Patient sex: M
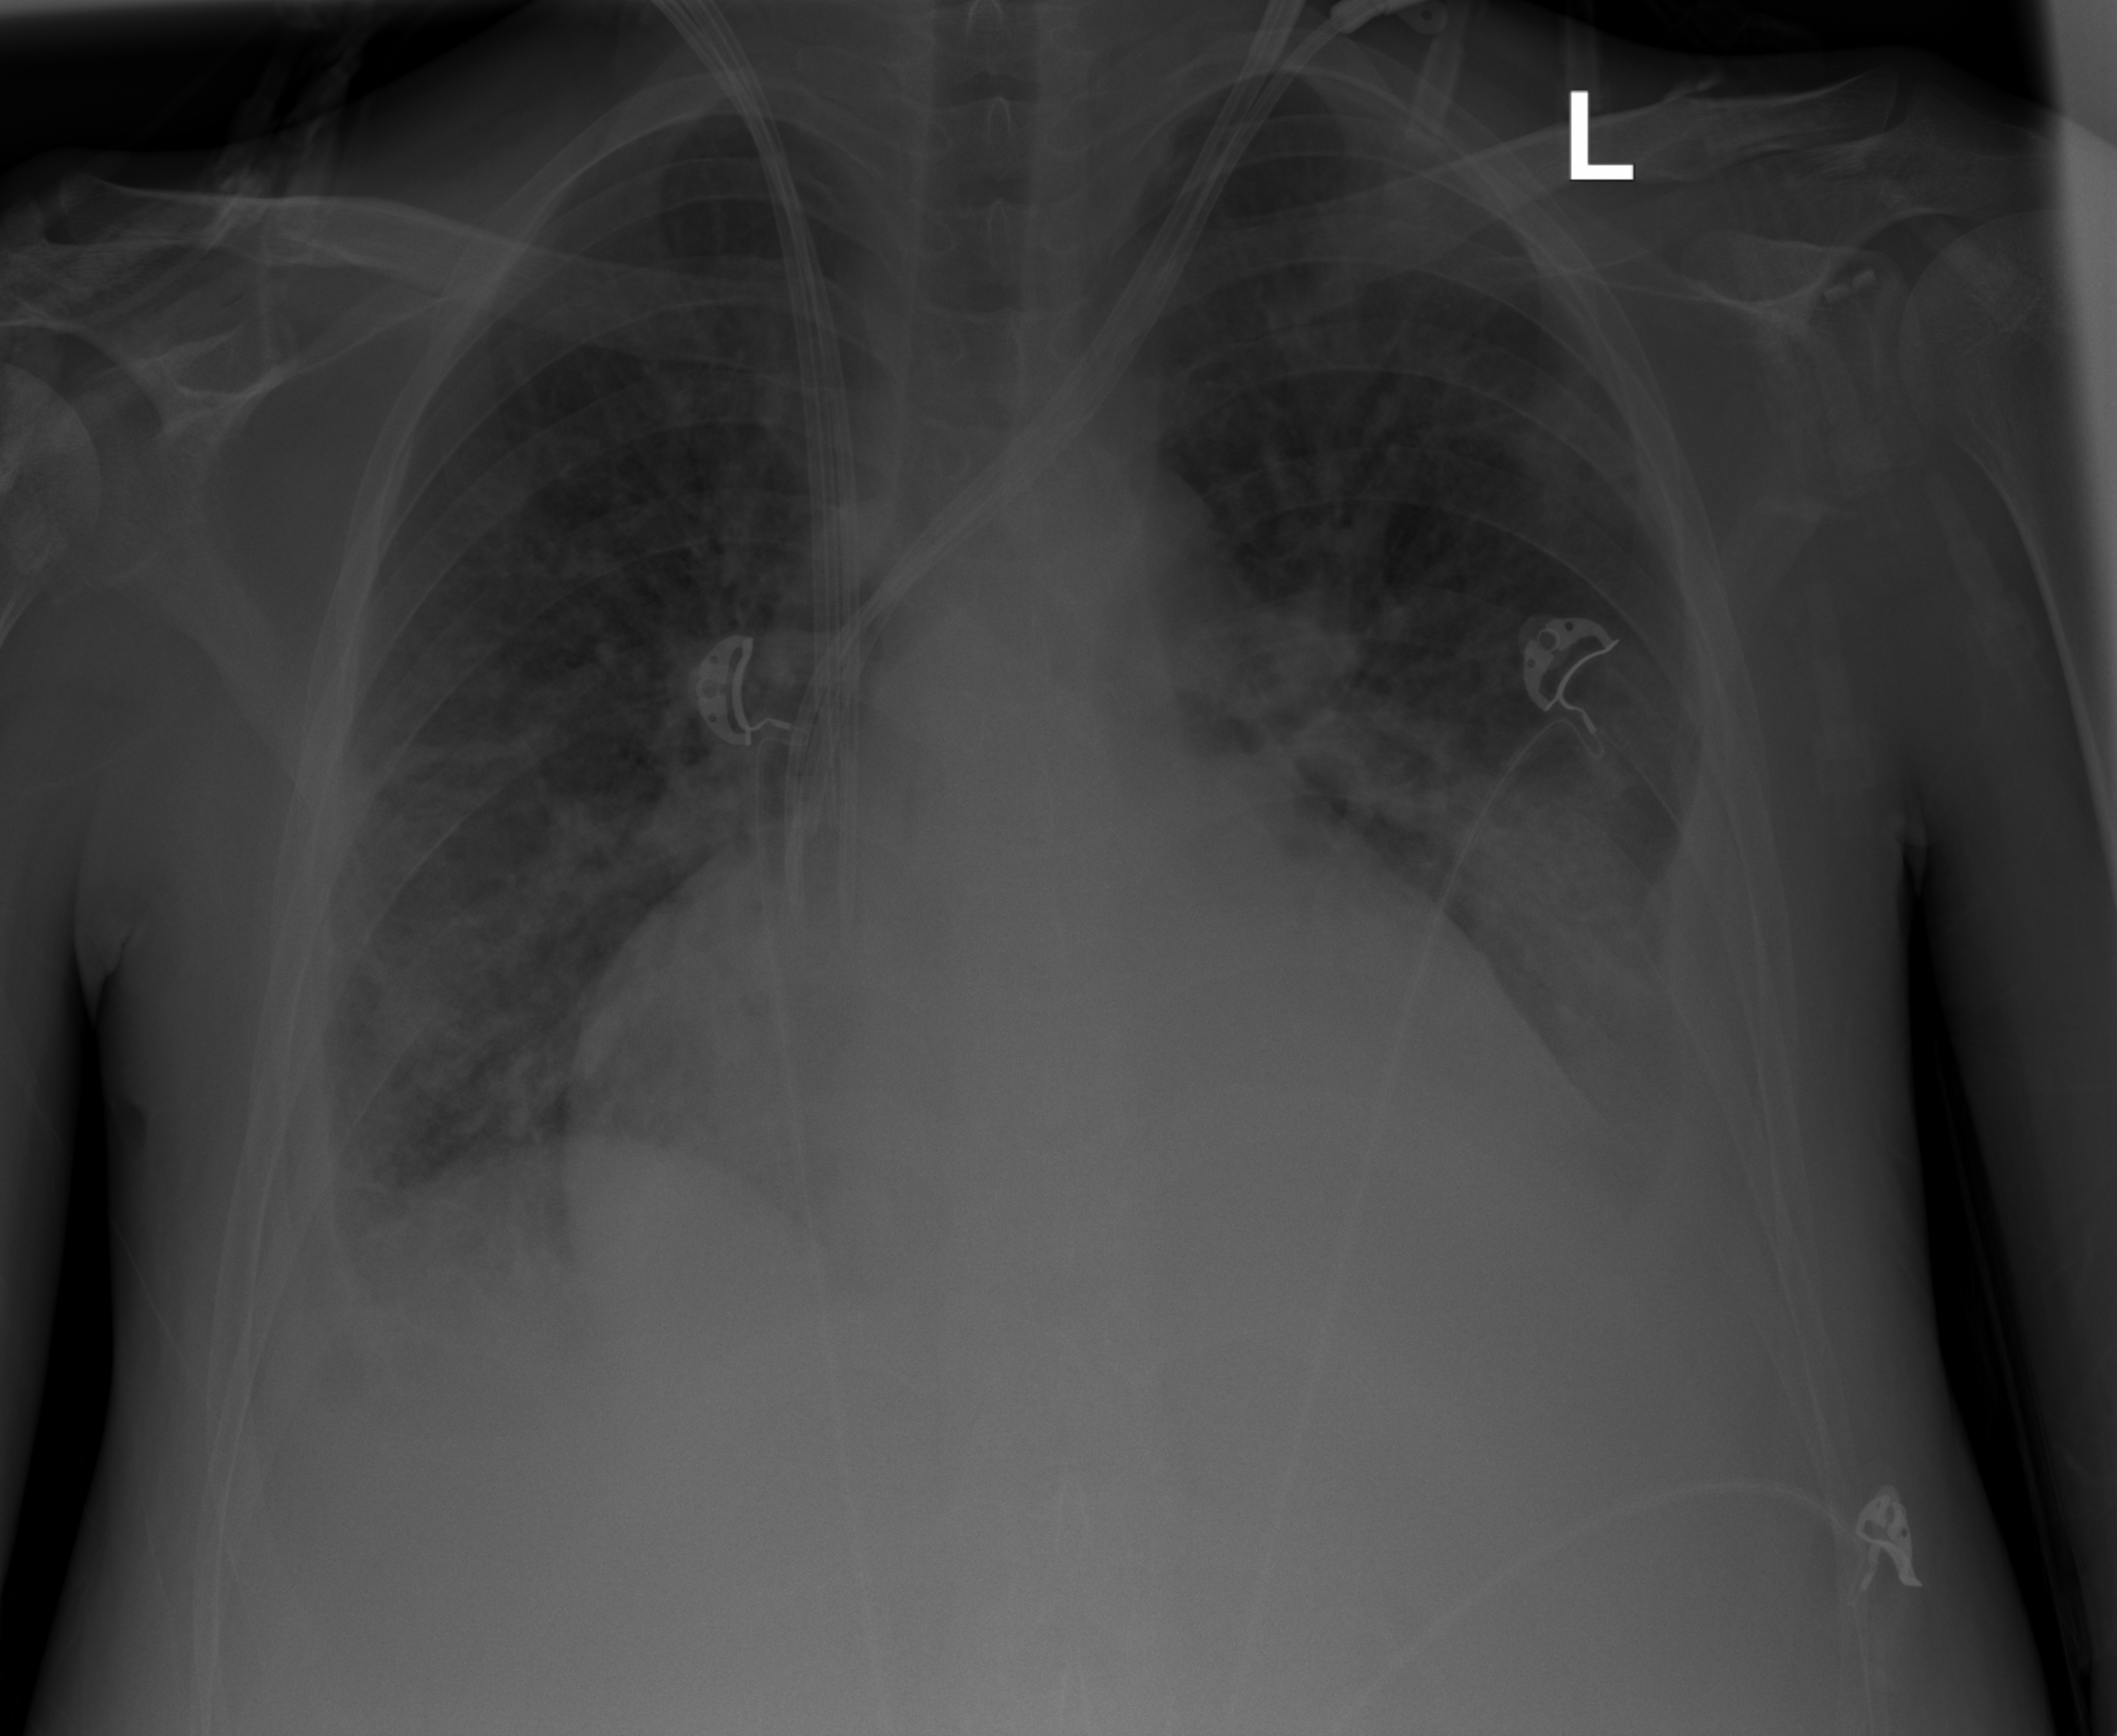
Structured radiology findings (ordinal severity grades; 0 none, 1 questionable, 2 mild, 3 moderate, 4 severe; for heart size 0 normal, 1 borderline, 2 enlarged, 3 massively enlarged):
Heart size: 3
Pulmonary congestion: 3
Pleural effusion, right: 2
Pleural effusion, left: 3
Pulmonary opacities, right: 3
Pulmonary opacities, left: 3
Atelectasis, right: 3
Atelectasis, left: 3